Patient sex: F
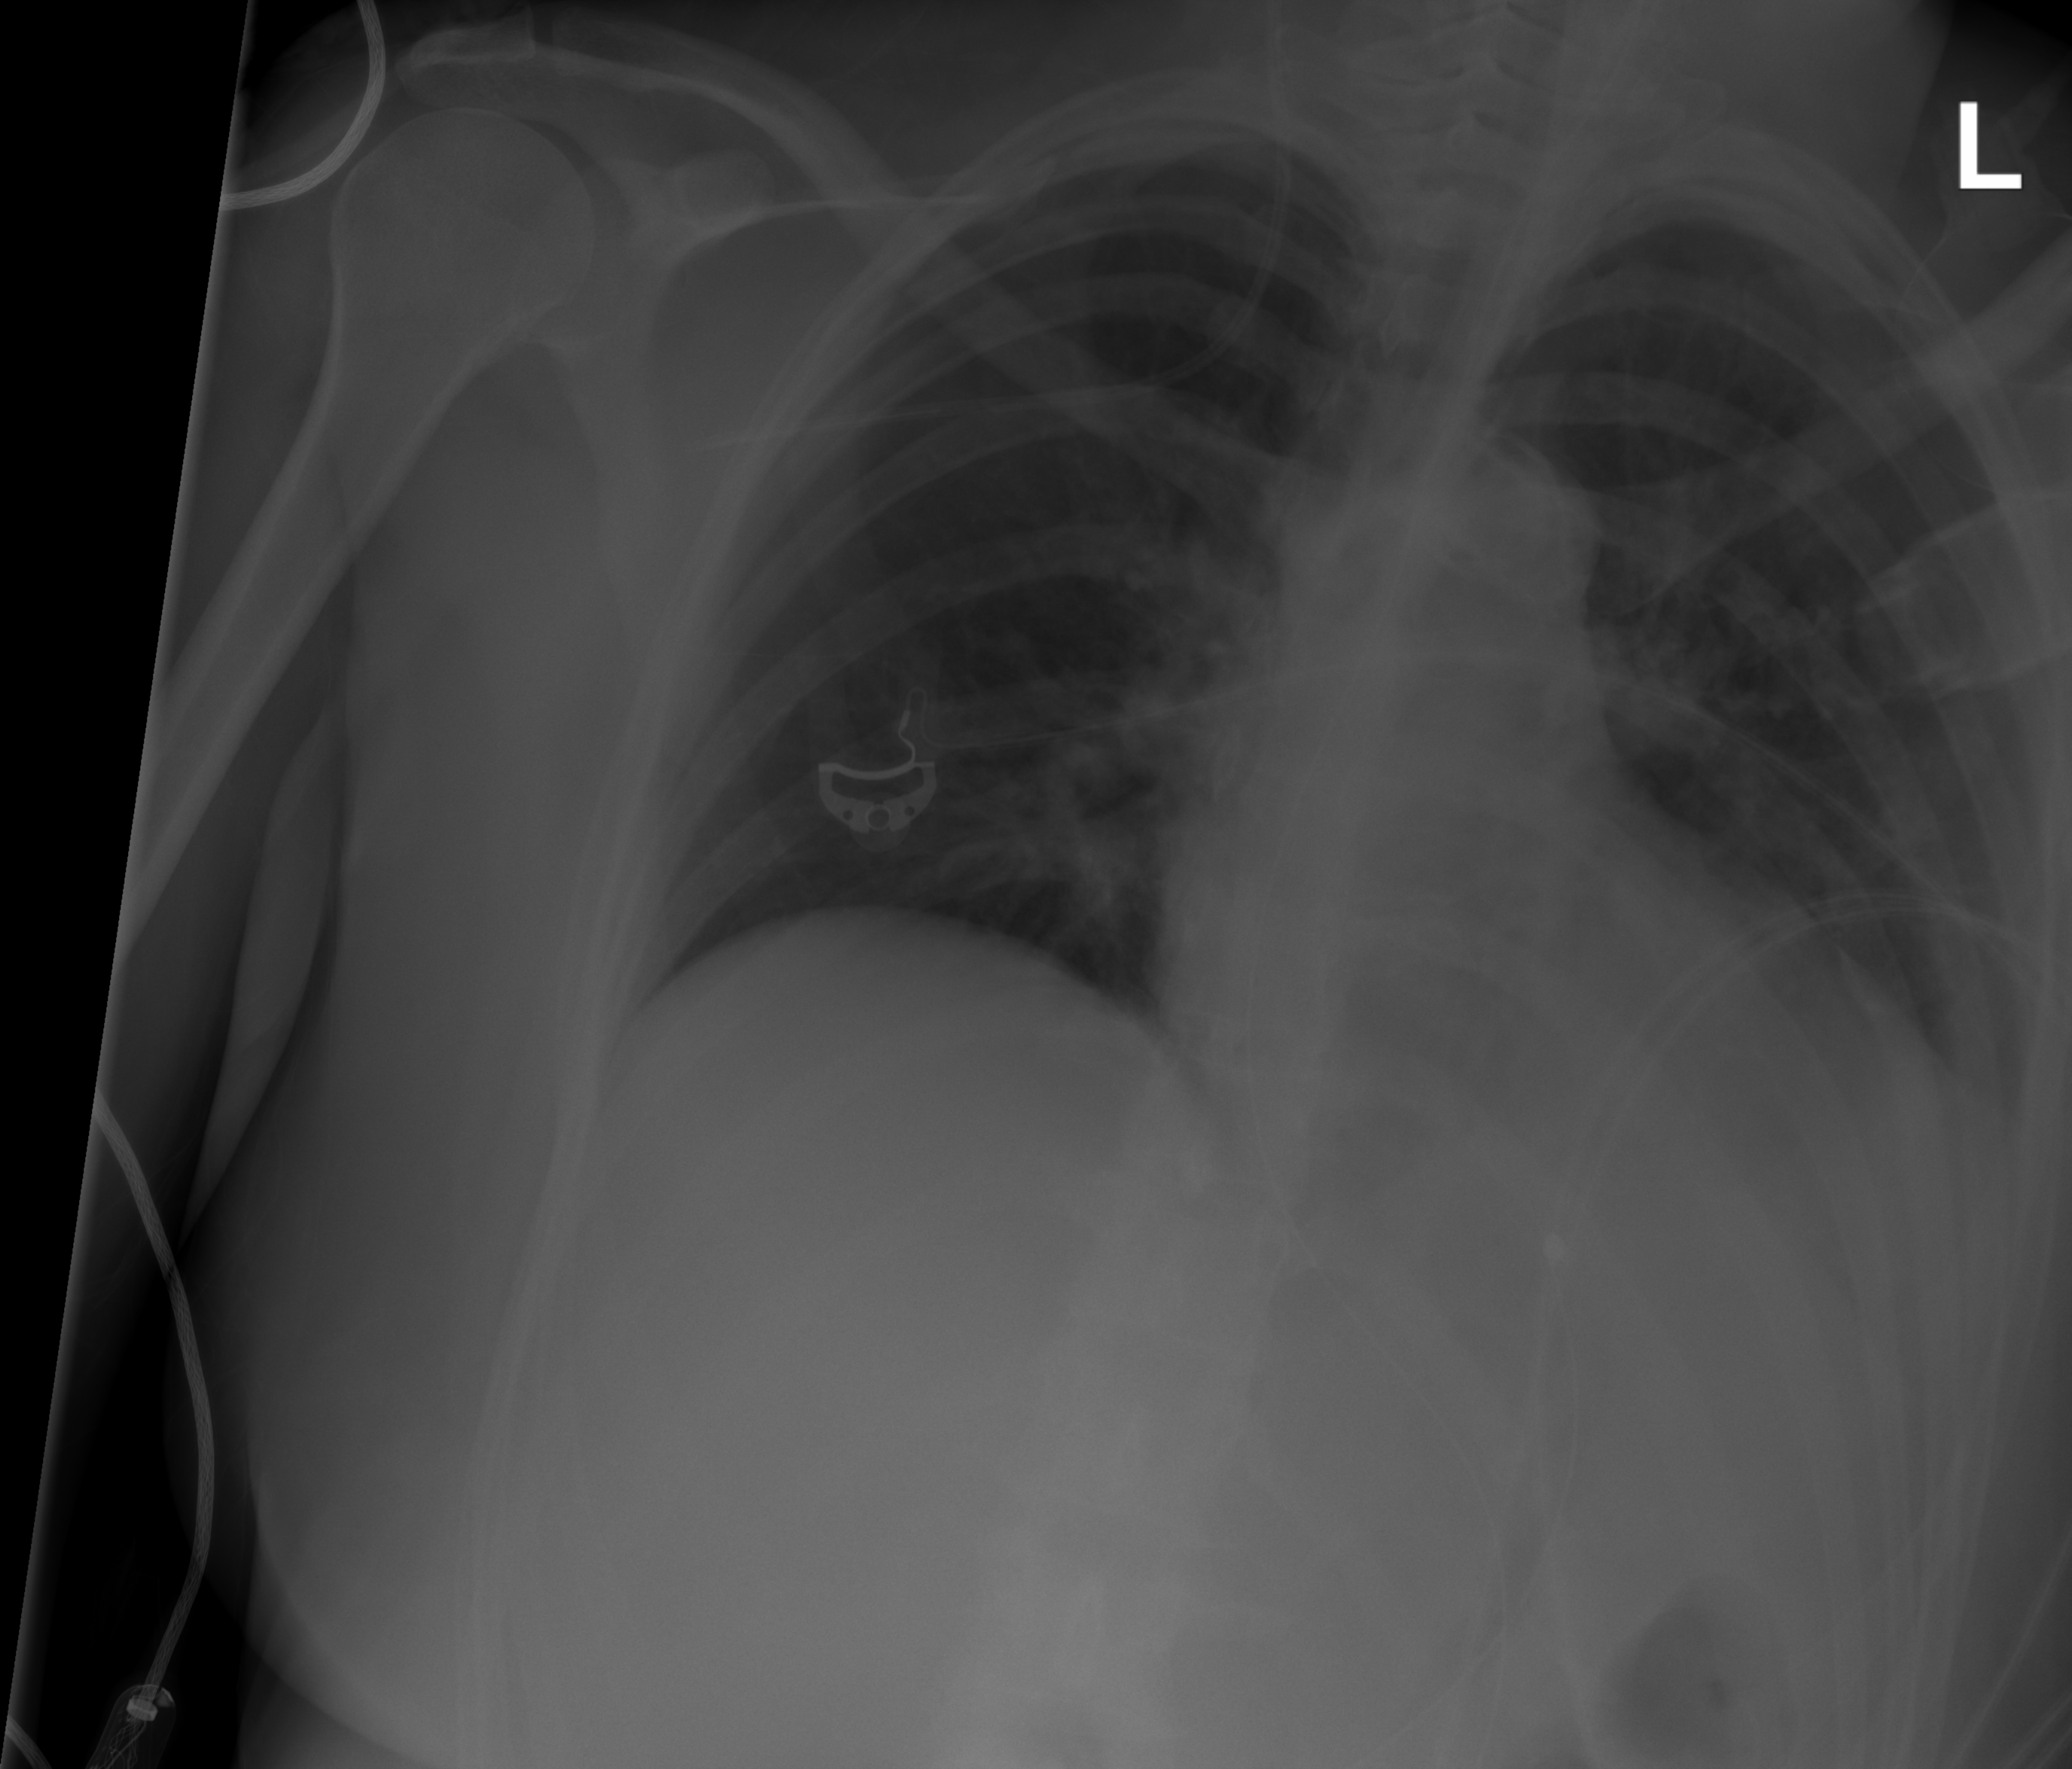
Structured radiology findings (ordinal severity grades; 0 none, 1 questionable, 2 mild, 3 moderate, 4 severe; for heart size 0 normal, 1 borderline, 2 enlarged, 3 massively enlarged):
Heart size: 0
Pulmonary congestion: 0
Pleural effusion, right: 0
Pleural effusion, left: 2
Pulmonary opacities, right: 1
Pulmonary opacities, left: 1
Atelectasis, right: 1
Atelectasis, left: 2